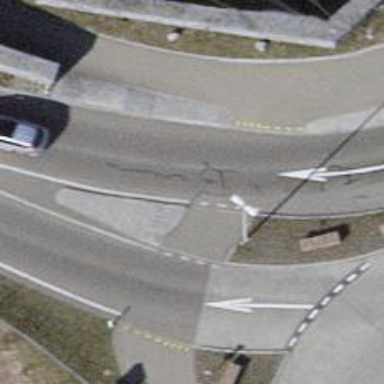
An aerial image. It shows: Asphalt path with unmarked crossing. The path intersects with another path.